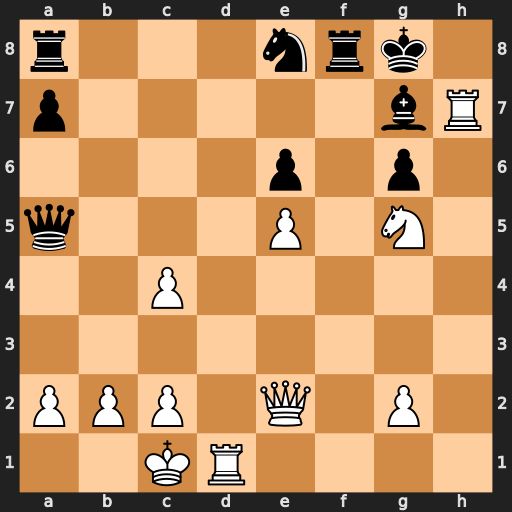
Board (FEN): r3nrk1/p5bR/4p1p1/q3P1N1/2P5/8/PPP1Q1P1/2KR4
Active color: w
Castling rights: -
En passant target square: -
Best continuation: Qe4 Qxe5 Rxg7+